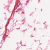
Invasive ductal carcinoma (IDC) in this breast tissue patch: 0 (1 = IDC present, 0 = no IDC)